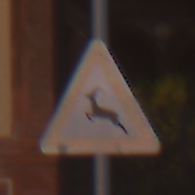
Verkehrszeichen: WildwechselRechts
Umgebung: Outdoor, Urban
Tageszeit: SunriseSunset
Wetter: Clear
Licht: Natural
Jahreszeit: NotSpecified
Kontrast: MediumContrast